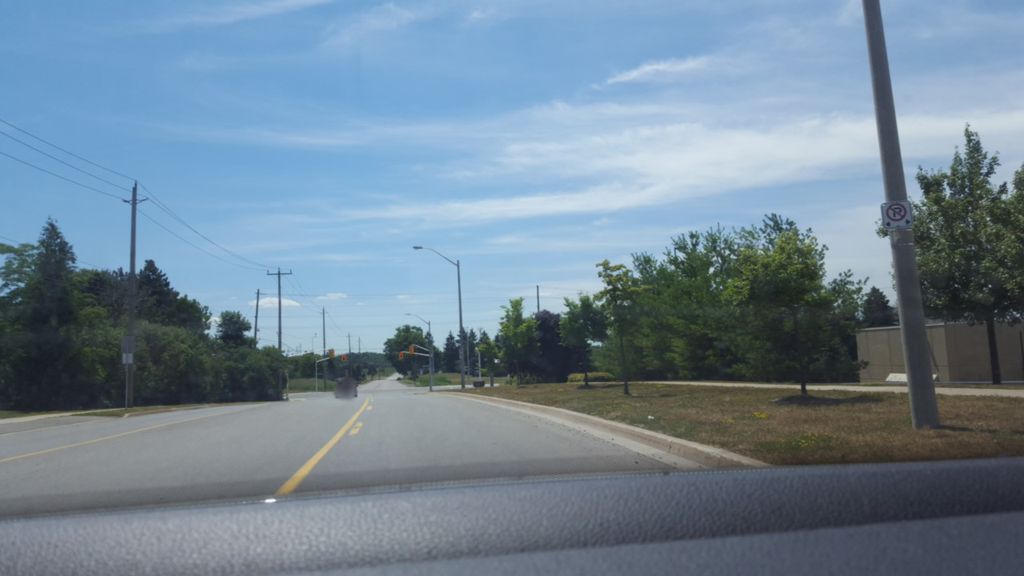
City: hamilton